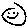
Label: smiley face